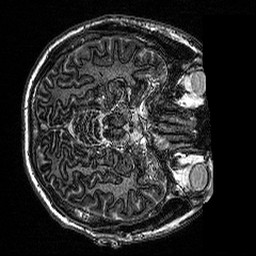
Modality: MP2RAGE
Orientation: axial
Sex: male
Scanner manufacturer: siemens
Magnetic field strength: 3 T
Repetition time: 5 s
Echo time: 0.00292 s